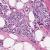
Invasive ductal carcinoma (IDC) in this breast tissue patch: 1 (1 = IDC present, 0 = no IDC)